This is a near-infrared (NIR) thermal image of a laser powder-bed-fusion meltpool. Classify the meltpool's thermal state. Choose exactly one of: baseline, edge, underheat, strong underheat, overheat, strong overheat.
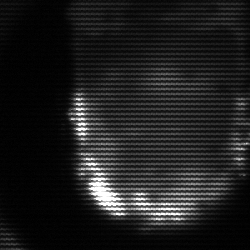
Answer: baseline